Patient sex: M
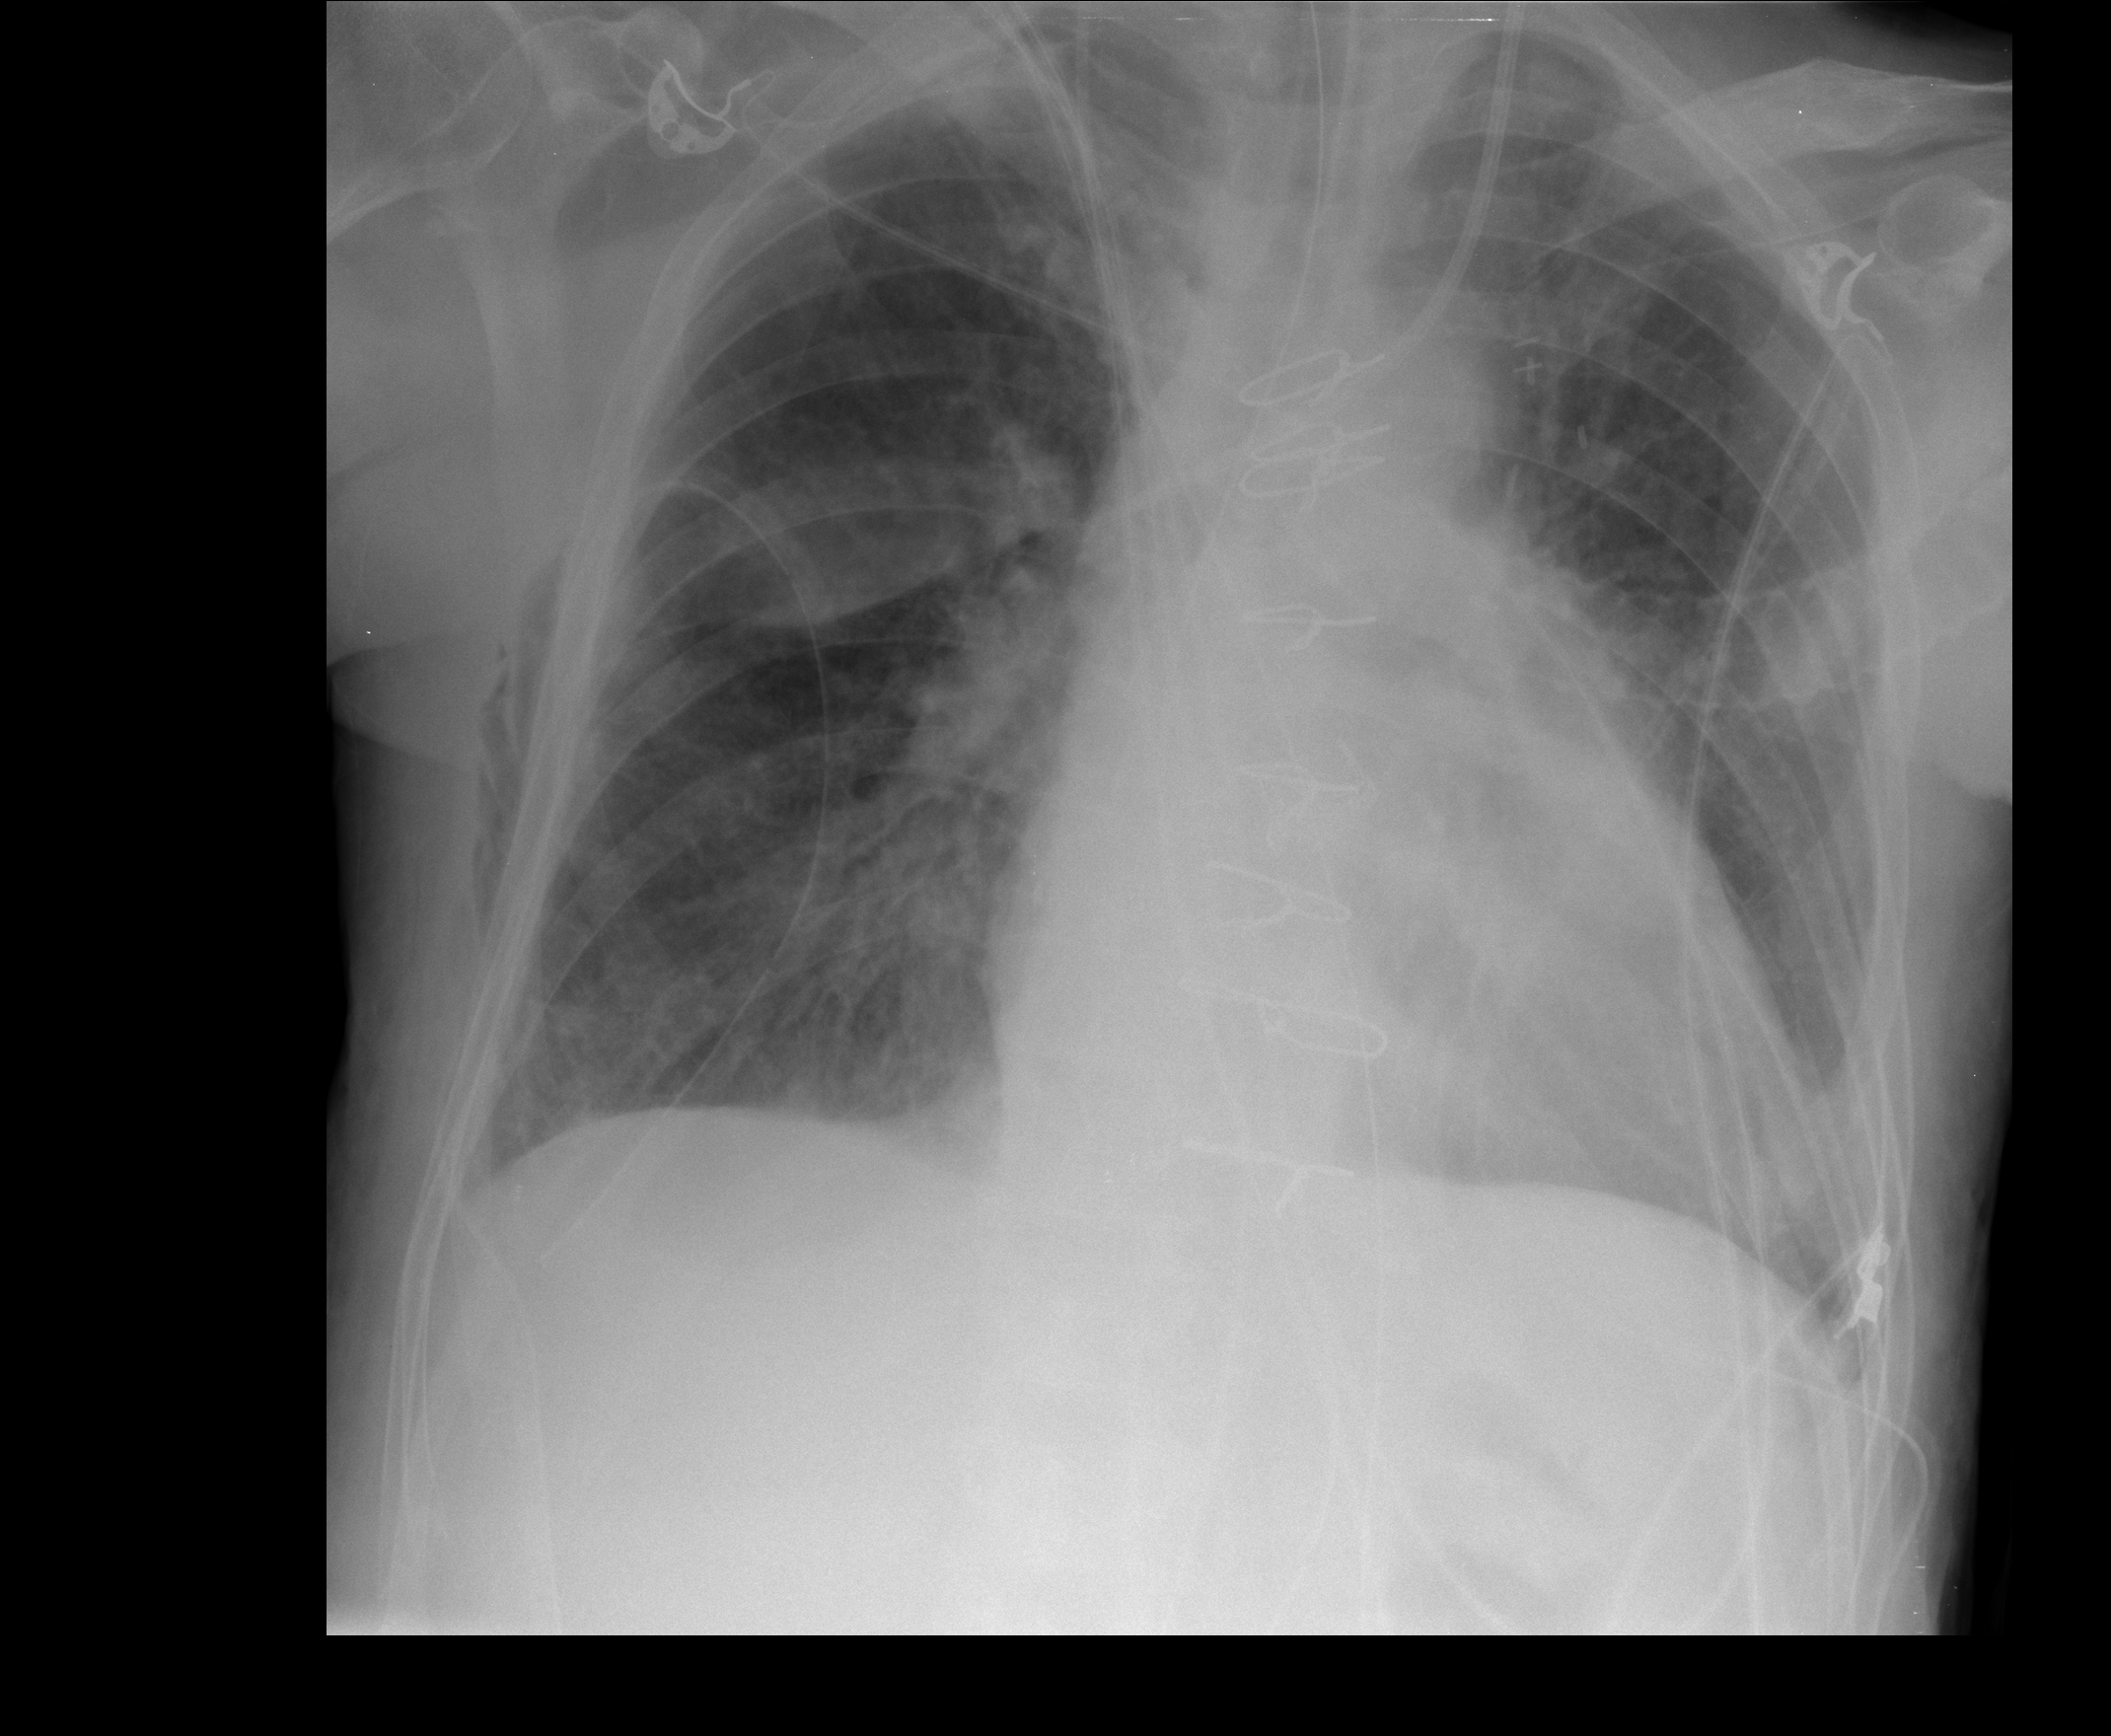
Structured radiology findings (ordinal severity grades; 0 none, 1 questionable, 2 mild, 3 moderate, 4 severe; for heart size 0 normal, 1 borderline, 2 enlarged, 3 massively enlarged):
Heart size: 2
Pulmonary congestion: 2
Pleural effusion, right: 0
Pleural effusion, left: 0
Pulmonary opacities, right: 0
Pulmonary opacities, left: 0
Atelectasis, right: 0
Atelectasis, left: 0